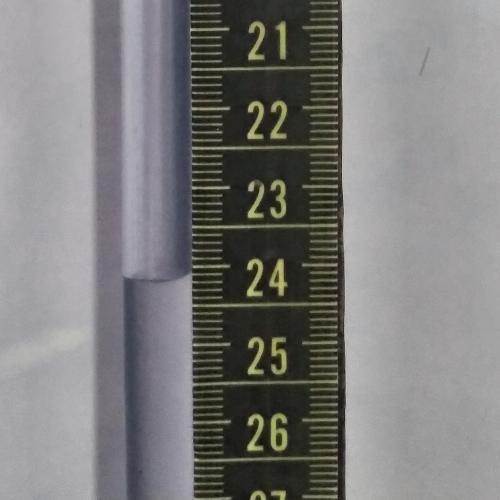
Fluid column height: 24.1 cm